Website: walmart
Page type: cart
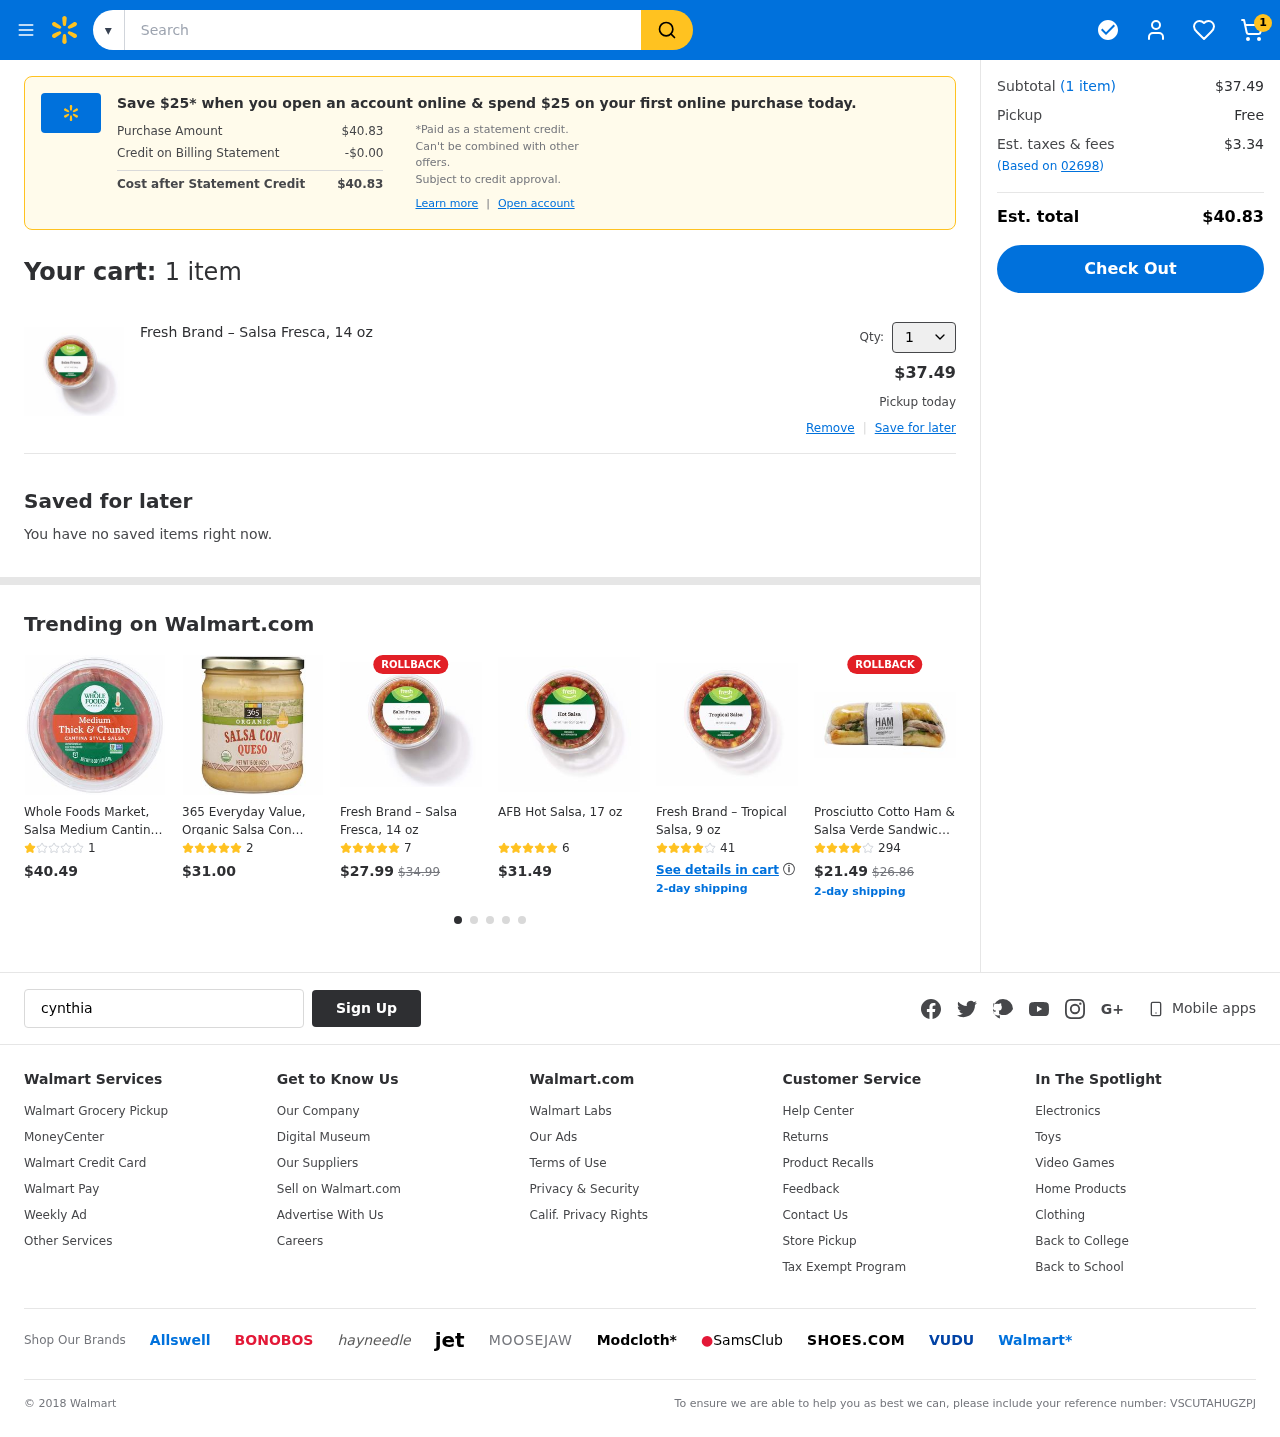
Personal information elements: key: PII_EMAIL
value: cynthiabrown@hotmail.com
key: PII_POSTCODE
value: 02698
Product elements: key: PRODUCT1_NAME
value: Fresh Brand – Salsa Fresca, 14 oz
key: PRODUCT1_PRICE
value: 37.49
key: PRODUCT1_QUANTITY
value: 1
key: PRODUCT2_NAME
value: Whole Foods Market, Salsa Medium Cantina Style, 16 Ounce
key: PRODUCT2_NUM_RATINGS
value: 1
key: PRODUCT2_PRICE
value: $40.49
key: PRODUCT3_NAME
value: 365 Everyday Value, Organic Salsa Con Queso, 15 Oz
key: PRODUCT3_NUM_RATINGS
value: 2
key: PRODUCT3_PRICE
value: $31.00
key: PRODUCT4_NAME
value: Fresh Brand – Salsa Fresca, 14 oz
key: PRODUCT4_NUM_RATINGS
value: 7
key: PRODUCT4_PRICE
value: $27.99
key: PRODUCT4_ORIGINAL_PRICE
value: $34.99
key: PRODUCT5_NAME
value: AFB Hot Salsa, 17 oz
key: PRODUCT5_NUM_RATINGS
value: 6
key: PRODUCT5_PRICE
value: $31.49
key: PRODUCT6_NAME
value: Fresh Brand – Tropical Salsa, 9 oz
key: PRODUCT6_NUM_RATINGS
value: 41
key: PRODUCT7_NAME
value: Prosciutto Cotto Ham & Salsa Verde Sandwich, 9.63 oz
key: PRODUCT7_NUM_RATINGS
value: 294
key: PRODUCT7_PRICE
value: $21.49
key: PRODUCT7_ORIGINAL_PRICE
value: $26.86
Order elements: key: ORDER_NUM_ITEMS
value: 1
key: ORDER_TOTAL
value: $40.83
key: ORDER_NUM_ITEMS
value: (1 item)
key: ORDER_NUM_ITEMS
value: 1 item
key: ORDER_SUBTOTAL
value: $37.49
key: ORDER_TAX
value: $3.34
Search elements: key: HEADER_SEARCH
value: Search